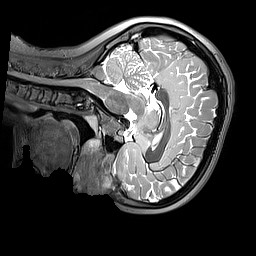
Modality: T2w
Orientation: sagittal
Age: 9
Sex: female
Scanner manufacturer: siemens
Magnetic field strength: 3 T
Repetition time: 3.2 s
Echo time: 0.408 s